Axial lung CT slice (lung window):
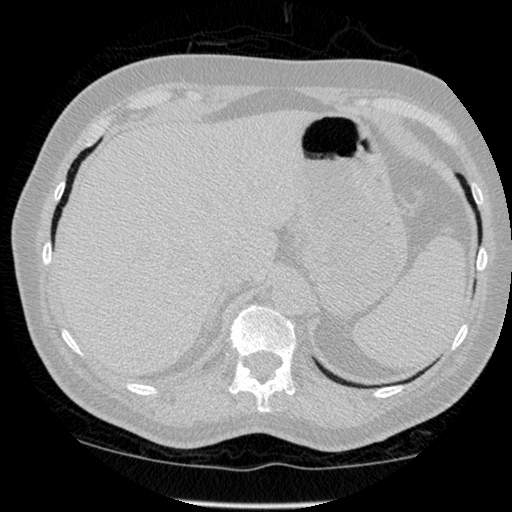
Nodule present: no